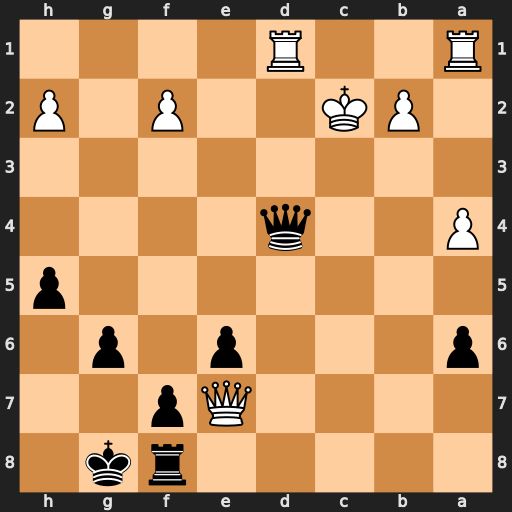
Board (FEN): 5rk1/4Qp2/p3p1p1/7p/P2q4/8/1PK2P1P/R2R4
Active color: b
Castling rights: -
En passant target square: -
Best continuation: Rc8+ Kb1 Qxd1+